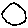
Label: circle